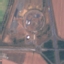
Label: Highway